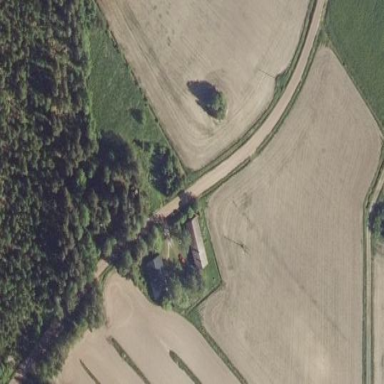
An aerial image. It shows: Farmyard area.